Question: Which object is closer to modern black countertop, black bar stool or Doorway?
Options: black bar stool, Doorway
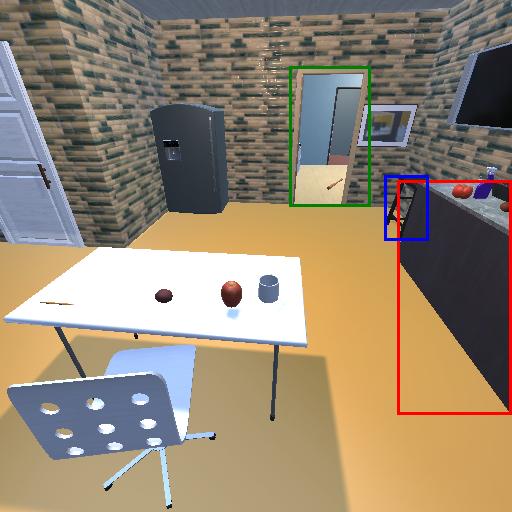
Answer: black bar stool